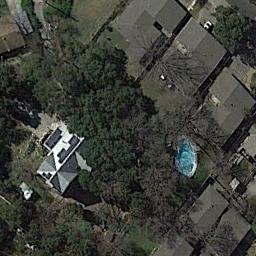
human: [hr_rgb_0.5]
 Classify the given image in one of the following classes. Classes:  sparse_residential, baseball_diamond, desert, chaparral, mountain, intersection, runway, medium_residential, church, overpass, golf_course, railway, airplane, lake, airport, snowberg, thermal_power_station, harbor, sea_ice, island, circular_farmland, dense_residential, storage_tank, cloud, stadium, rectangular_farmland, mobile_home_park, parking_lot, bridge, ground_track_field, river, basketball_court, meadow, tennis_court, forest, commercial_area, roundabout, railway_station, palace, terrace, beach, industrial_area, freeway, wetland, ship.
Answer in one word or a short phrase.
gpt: medium_residential